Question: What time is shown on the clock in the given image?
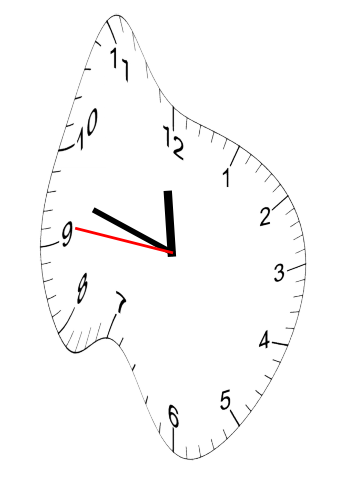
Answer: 11:47:46